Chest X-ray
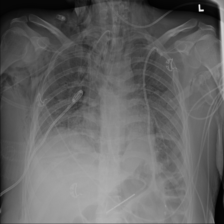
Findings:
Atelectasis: negative
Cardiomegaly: negative
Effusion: negative
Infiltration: negative
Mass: negative
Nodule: negative
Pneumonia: negative
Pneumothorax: positive
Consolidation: negative
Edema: negative
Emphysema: positive
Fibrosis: negative
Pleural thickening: negative
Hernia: negative